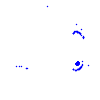
Particle: kaon